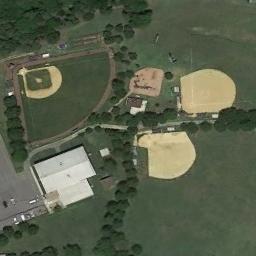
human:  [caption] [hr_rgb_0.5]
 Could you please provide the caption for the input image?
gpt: There are four baseball fields in the picture .

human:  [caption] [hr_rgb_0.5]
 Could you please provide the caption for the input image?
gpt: Three baseball diamonds are surrounded by many trees .

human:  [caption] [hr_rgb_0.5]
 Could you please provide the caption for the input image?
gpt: Three baseball diamonds of different sizes on the lawn with some trees while a white building and a parking lot beside .

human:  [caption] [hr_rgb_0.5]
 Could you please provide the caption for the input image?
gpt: Several baseball diamonds are on both sides of the houses .

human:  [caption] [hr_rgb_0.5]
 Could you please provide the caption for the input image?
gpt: There is a house next to the baseball diamonds .